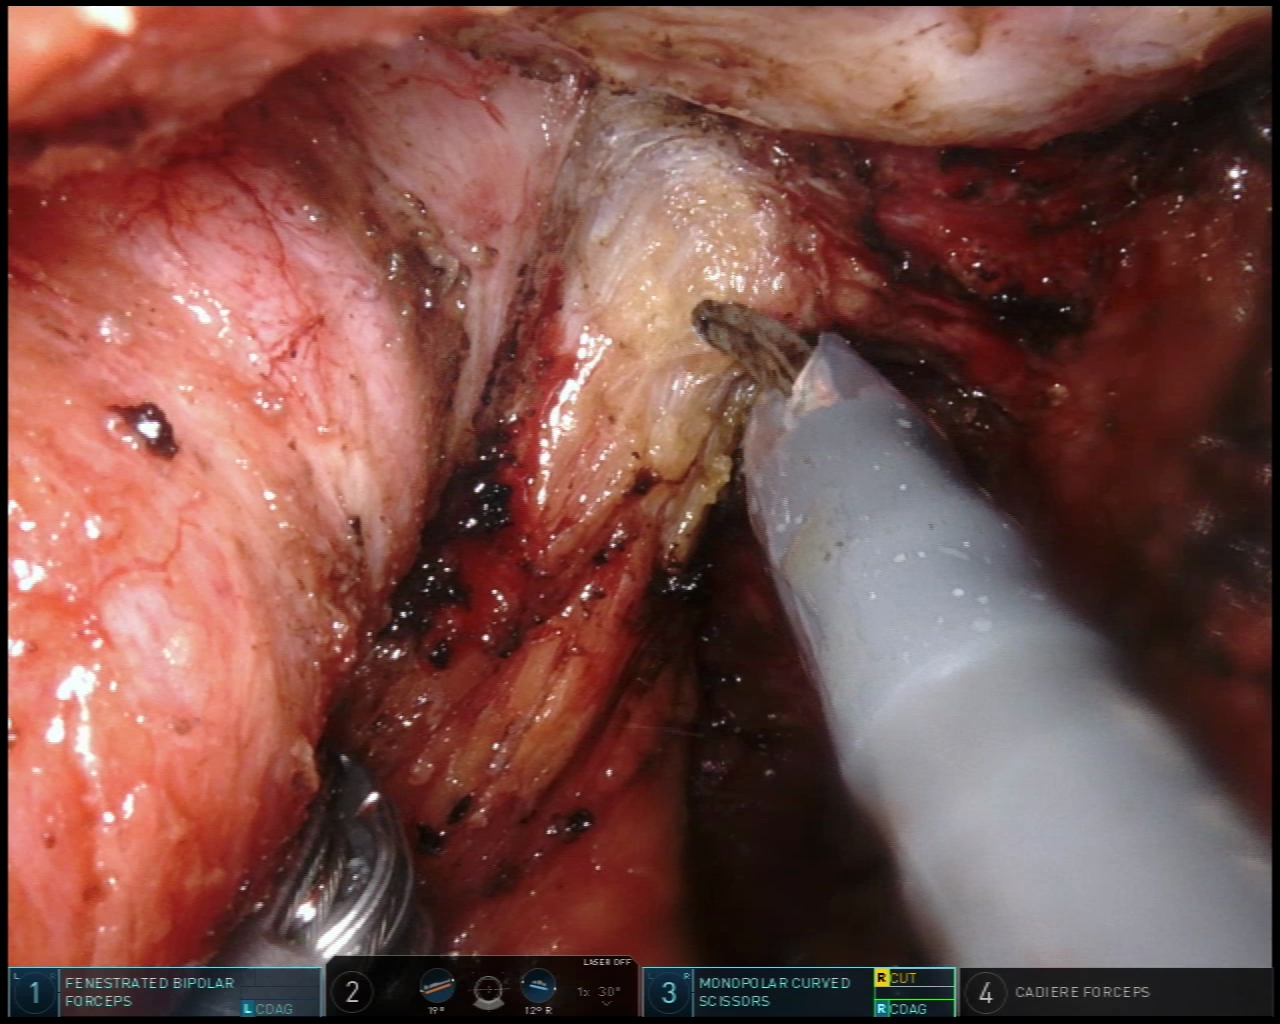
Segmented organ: vesicular_glands
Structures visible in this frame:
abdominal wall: no
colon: no
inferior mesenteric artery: no
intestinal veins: no
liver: no
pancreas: no
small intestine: no
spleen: no
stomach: no
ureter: no
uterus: no
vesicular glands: yes